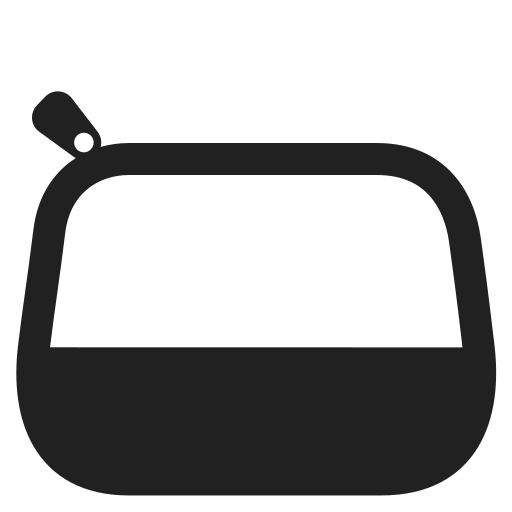
clutch bag high contrast